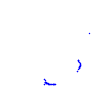
Particle: proton